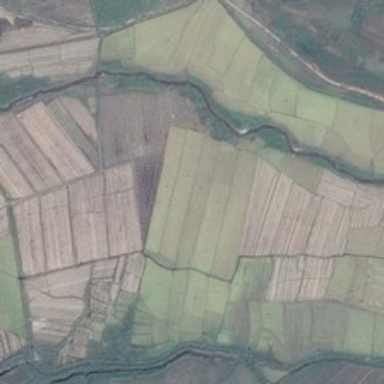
Many pieces of farmlands are together .